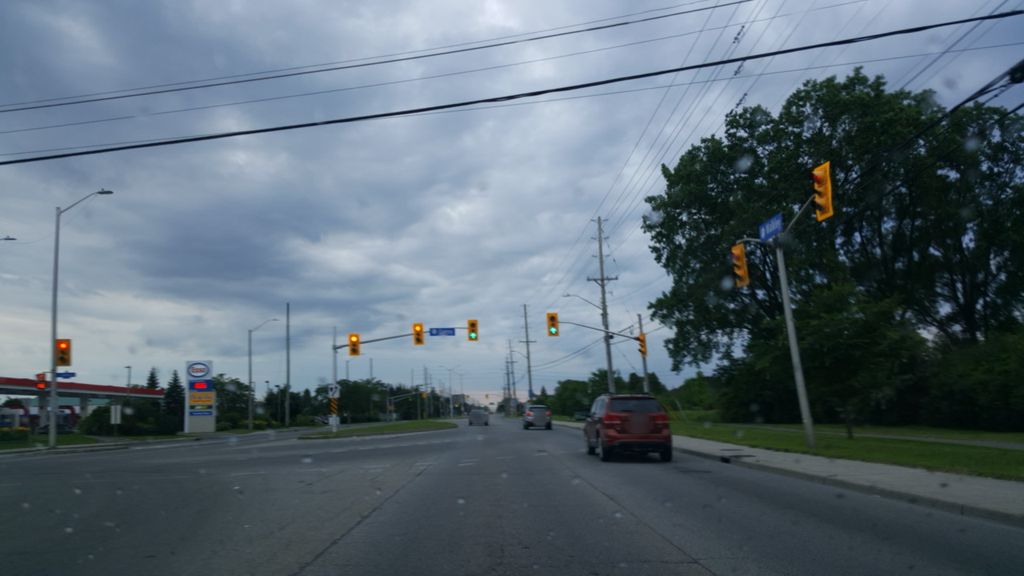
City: ottawa-gatineau